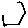
Label: hexagon